Question: I add datepicker to my application but my problem the shadow for the dialog have white background , use Android 21 for compile .
please help me to remove white background ...

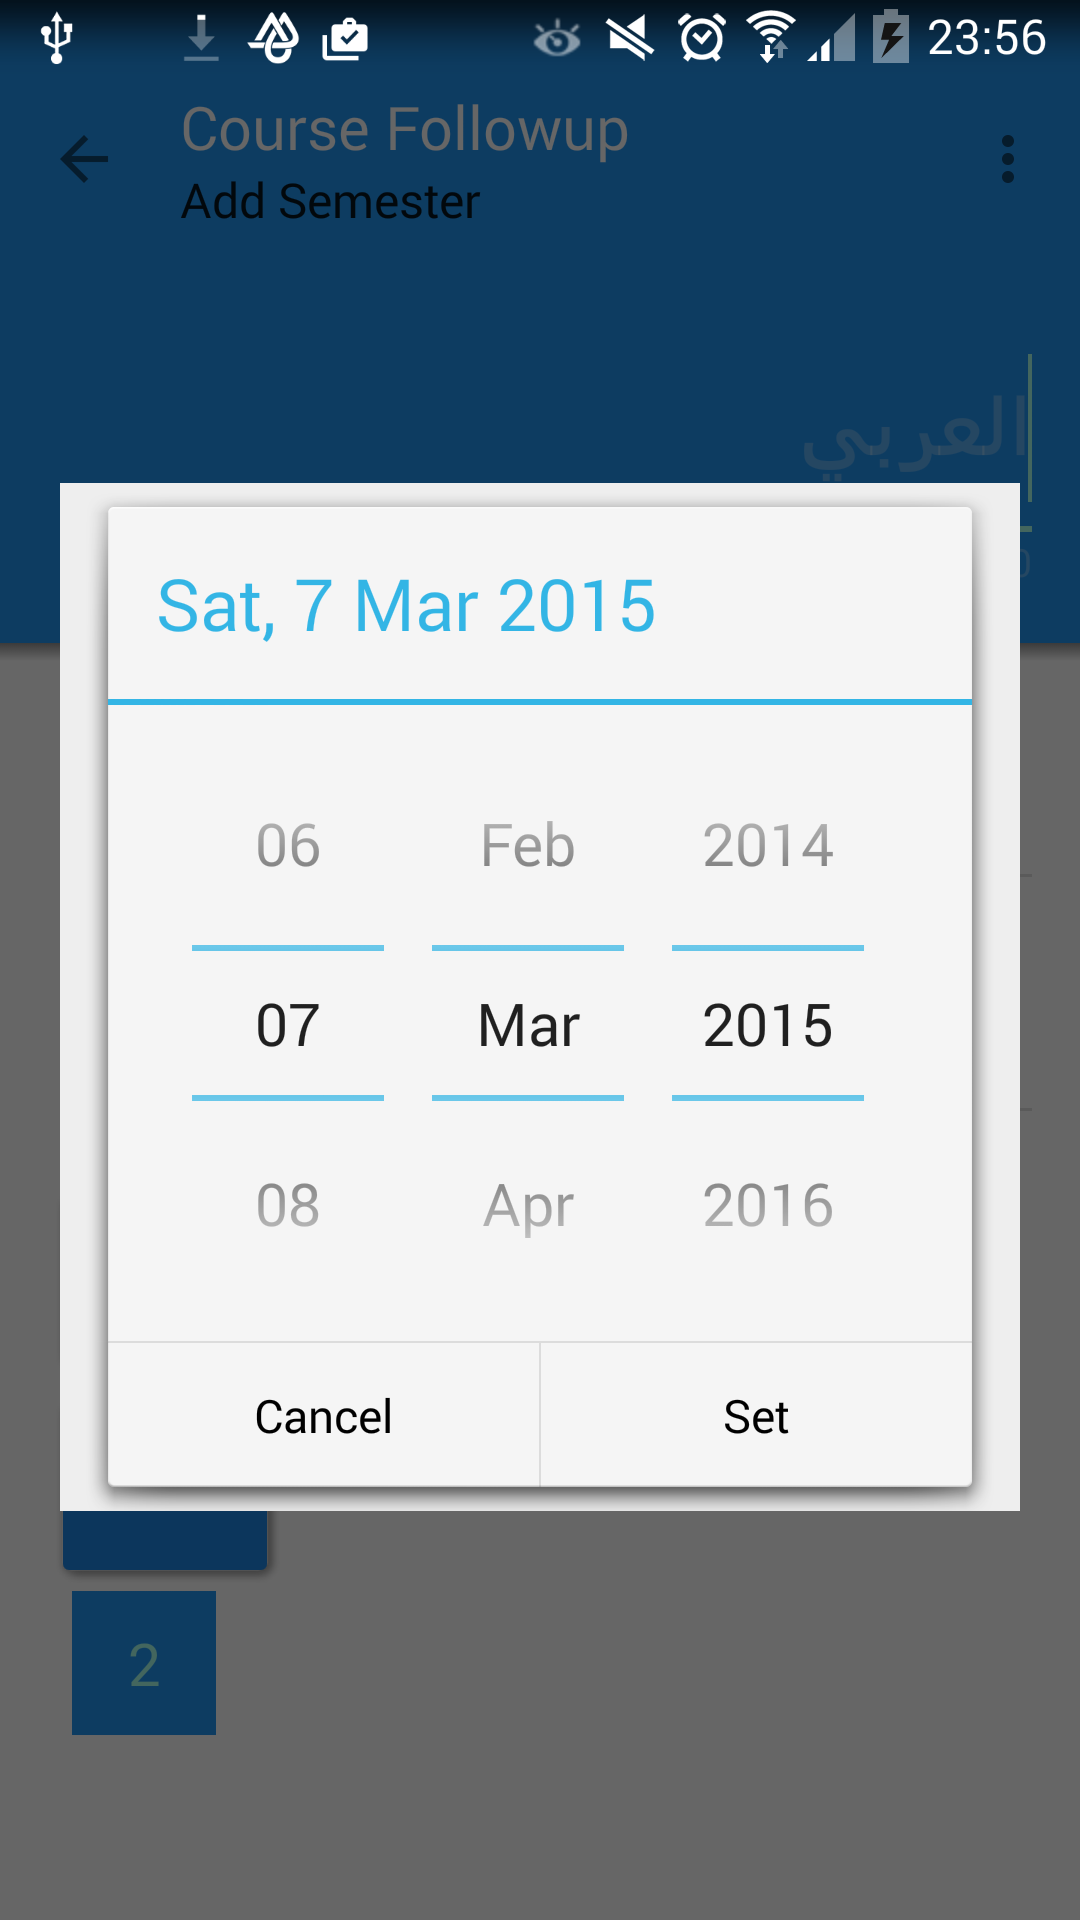
Answer: You have a "bug" in your 'themes.xml' or 'styles.xml' material design support library is not working properly with dialogs.
So remove the specific dialog code or separate it in different versions.
---
Trying to explain a little bit further.
Generally when we extend the original application theme we have an 'themes.xml' and/or 'styles.xml' files under the 'values' folder. In there code you will find something like these:
Application theme:
'''
<style name="MyTheme" parent="@style/Theme.AppCompat.Light.DarkActionBar">
<!-- ... other styling values ... -->
<!-- Dialog attributes -->
<item name="dialogTheme">@style/MyTheme.Dialog</item>
<!-- AlertDialog attributes -->
<item name="alertDialogTheme">@style/MyTheme.Dialog</item>
<!-- ... other styling values ... -->
</style>
'''
Custom dialog theme:
'''
<style name="MyTheme.Dialog" parent="@style/Theme.AppCompat.Light.Dialog">
<!-- some styling values here -->
</style>
'''
What needs customization is the 'parent' of the 'MyTheme.Dialog' this 'Theme.''AppCompat''.Light.Dialog' does not work properly for all android versions it may work for Lollipop but does not work for KitKat, or the opposite.
- - 'values-v21'
You can apply some other workarounds regarding the customization of the style, in order for this to work.
If you would like further research, or theme customization ideas take a look at the source of android theme.xml <URL>.